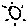
Label: sun